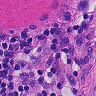
Metastatic tissue present: no